Question: I have an MVC web application deployed at the root of IIS but I have another MVC website application that needs to be deployed under the root web application.
I tried to add the child web application via 'Add Application' under website at the root but it is unable to read web.config of the inner application and giving some assembly errors that are included in the inner web application.
Please provide me procedure how I can deploy MVC web application under the MVC website. I hope the snapshot will clear the question.

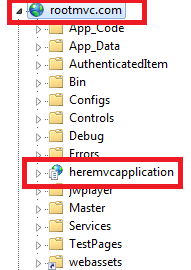
Answer: I copied assemblies in the parent site that were being used by the child web application and it then worked.
One more solution seems possible, if the child web application routes are ignored by parent site. Though I haven't tried it.